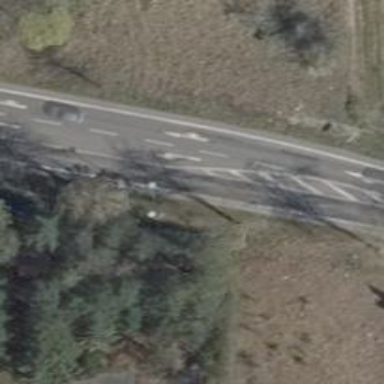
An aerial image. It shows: Primary highway with asphalt surface. It includes designated cycle lane and does not have sidewalk.